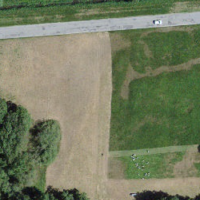
EUNIS habitat code: 57
Species observed at this site:
Phylloscopus collybita
Motacilla alba
Motacilla cinerea
Sturnus vulgaris
Anthus spinoletta